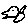
Label: bird